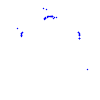
Particle: proton